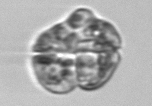
Label: Karenia